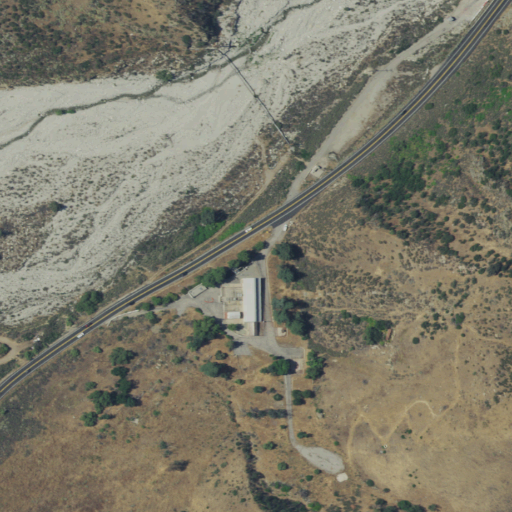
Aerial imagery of valley in California named Mill Creek Canyon containing shrub, low intensity development, open development, medium intensity development, and high intensity development